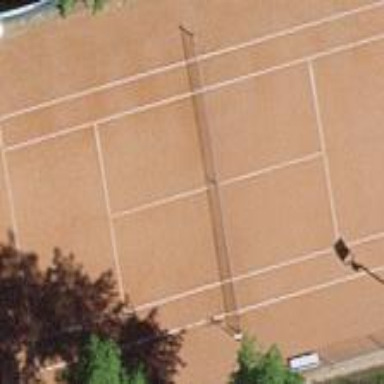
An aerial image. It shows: Tennis court on the leisure land pitch.